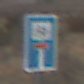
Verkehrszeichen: SackgasseRadverkehrDurchlaessig
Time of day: Midday
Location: Outdoor (Nature)
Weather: Clear
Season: NotSpecified
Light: Natural